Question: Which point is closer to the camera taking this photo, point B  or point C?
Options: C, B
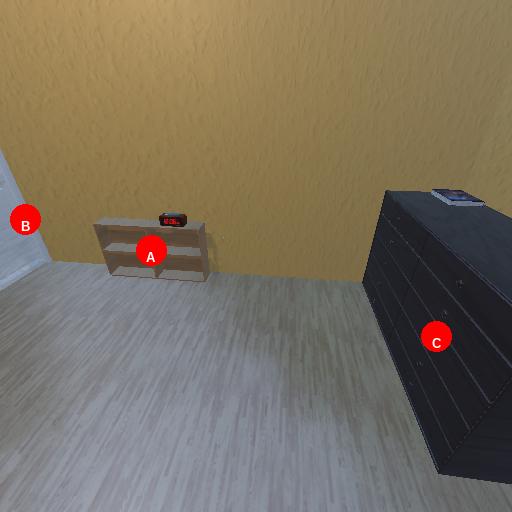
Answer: C